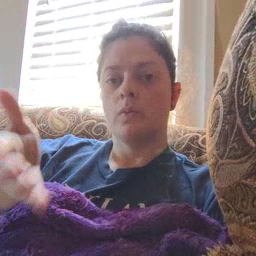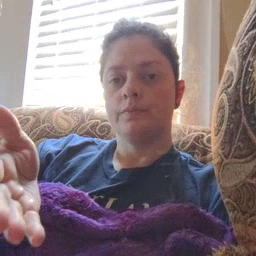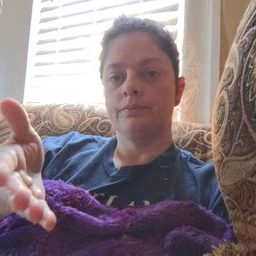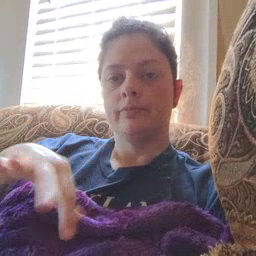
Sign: boat